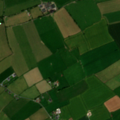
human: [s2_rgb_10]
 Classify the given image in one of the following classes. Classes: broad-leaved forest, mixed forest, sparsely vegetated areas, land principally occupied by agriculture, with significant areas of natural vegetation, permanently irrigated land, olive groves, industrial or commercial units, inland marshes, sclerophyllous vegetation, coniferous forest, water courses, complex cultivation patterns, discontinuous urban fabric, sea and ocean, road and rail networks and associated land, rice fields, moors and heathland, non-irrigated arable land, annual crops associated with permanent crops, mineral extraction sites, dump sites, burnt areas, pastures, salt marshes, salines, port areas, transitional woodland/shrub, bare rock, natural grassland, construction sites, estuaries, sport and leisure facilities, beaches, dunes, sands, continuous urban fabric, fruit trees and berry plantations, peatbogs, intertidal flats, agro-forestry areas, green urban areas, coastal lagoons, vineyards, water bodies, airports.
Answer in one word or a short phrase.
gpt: non-irrigated arable land, pastures